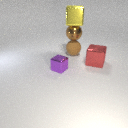
large brown rubber sphere to the right of small purple metal cube